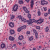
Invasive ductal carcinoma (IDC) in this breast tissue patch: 0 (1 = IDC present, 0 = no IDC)